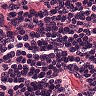
Metastatic tissue present: no